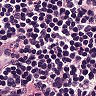
Metastatic tissue present: no